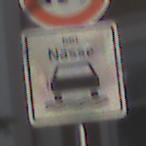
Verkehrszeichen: BeiNaesse
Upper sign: Geschwindigkeit130
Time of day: MorningAfternoon
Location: Outdoor (Urban)
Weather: PartlyCloudy
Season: NotSpecified
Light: Natural